Question: I'm trying to include an internal general entity, but it isn't working. XML Copy Editor tells me that the XML file is both well-formed and valid. I used an online resource to check that my DTD file was valid, and that is too, but when I check the xml file in my web browser, I get this:

Here is the XML code:
'''
<instructor>
<first>Bob</first>
<last>Dole</last>
</instructor>
<instructor>
&instructor-name;
</instructor>
'''
Here is the DTD code:
'''
<!-- Element instructor -->
<!ELEMENT instructor (first, last)>
<!-- Create an internal, general entity for instructor -->
<!ENTITY instructor-name "
<first>Jimmy</first>
<last>Davis</last>">
'''
There are two instructors listed. Bob Dole, and Jimmy Davis (which is stored in the DTD file). I originally used the same format for both instructors and didn't use any entities and it worked just fine. As soon as I tried to use an internal general entity to list Jimmy Davis, I got the error message seen in the image above. What am I doing wrong?
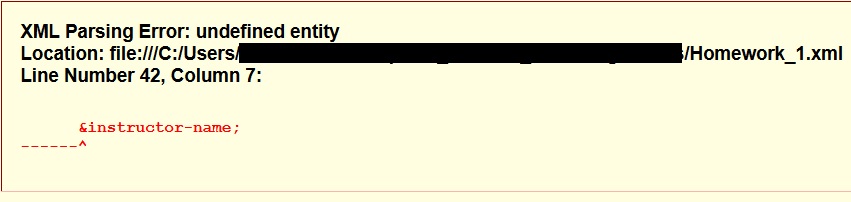
Answer: If your DTD is truly internal, as in internal subset, like stated in the comments you shouldn't have any issues opening your XML in a browser.
For example, the following XML has no issues opening in IE or Firefox...
'''
<!DOCTYPE instructors [
<!ELEMENT instructors (instructor+)>
<!ELEMENT instructor (first, last)>
<!ELEMENT first (#PCDATA)>
<!ELEMENT last (#PCDATA)>
<!ENTITY instructor-name "
<first>Jimmy</first>
<last>Davis</last>">
]>
<instructors>
<instructor>
<first>Bob</first>
<last>Dole</last>
</instructor>
<instructor>
&instructor-name;
</instructor>
</instructors>
'''